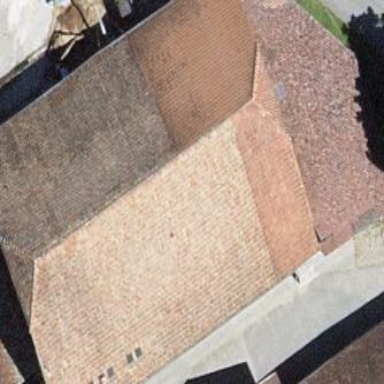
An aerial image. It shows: Rural barn.